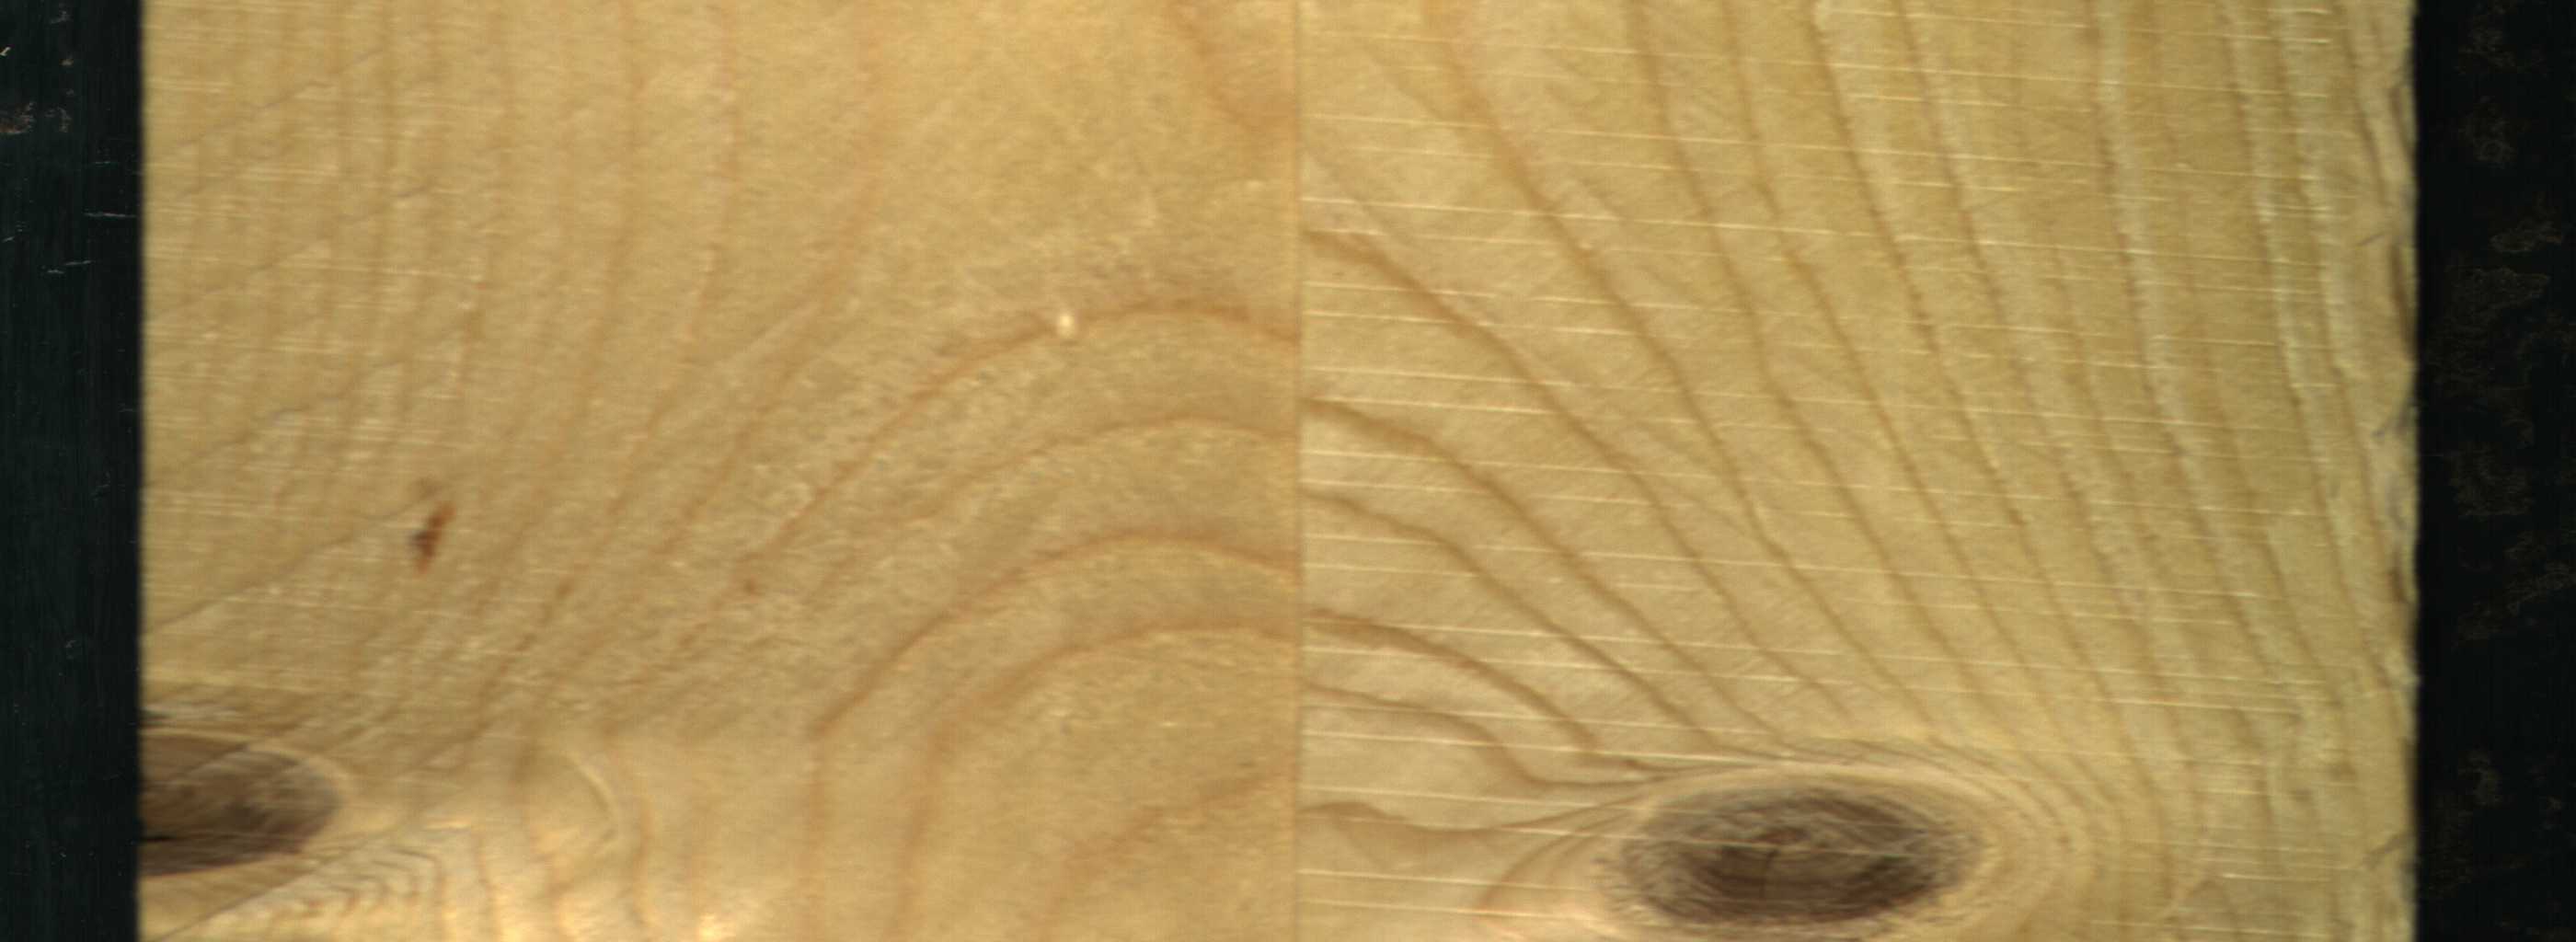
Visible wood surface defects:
resin
Live_Knot
Live_Knot